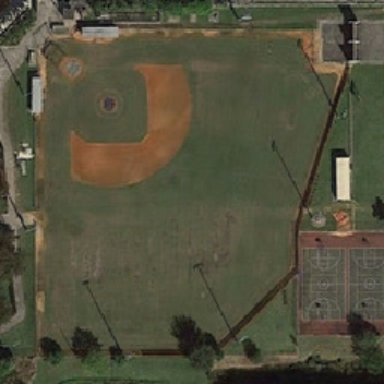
The polygonal baseball fields are next to some basketball playgrounds .